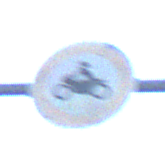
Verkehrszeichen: VerbotKraftraeder
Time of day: SunriseSunset
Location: Outdoor (Urban)
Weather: Clear
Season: NotSpecified
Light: Natural